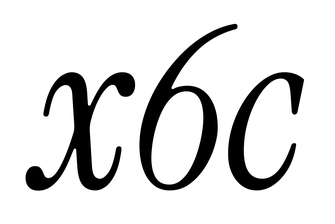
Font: InstrumentSerif-Italic